Question: My situation is a bit complex, so rather than explain I'll just show a picture of what I currently have:

The idea is that I want to move the instrument selector (the combo box that says "Flute" in each staff) above the staff. However, I always want to keep it in the same place, on the left directly above the staff, even when scrolling horizontally. When scrolling vertically, it should move so that it is always directly above its staff. Kind of like a toolbar. The problem is that it's already inside of a JScrollPane (as there could be multiple staves and you need to scroll both axes and there's one "instrument panel" per staff (though eventually there will be other UI elements to interact with in this pseudo-toolbar local to to staff in which it is attached)). Is this something where using absolute positioning + listening for scroll/resize/window move events is needed? Or is there perhaps a layout I'm not aware of that can do this sort of thing?
Thanks for looking!
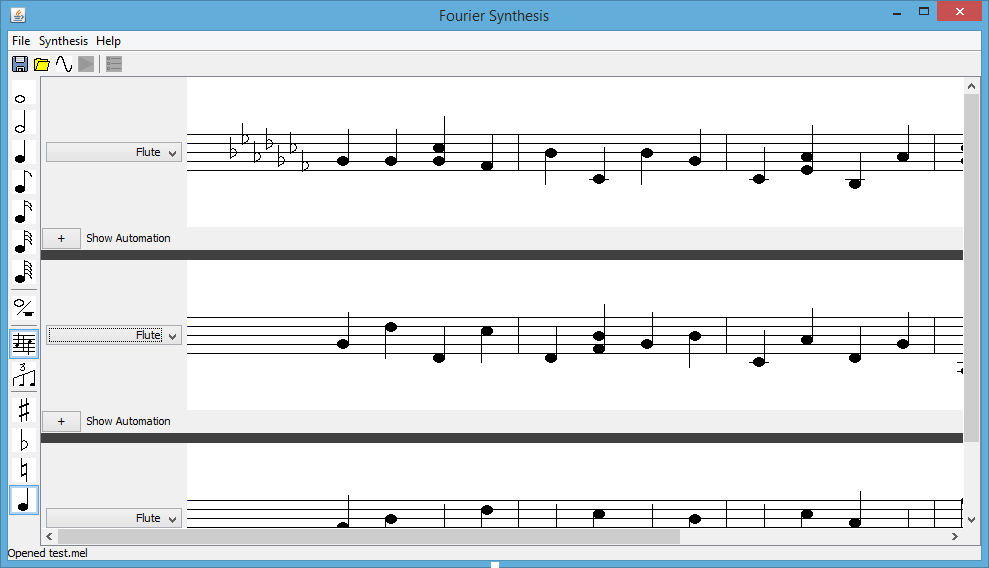
Answer: 1. Add the components to individual scroll panes, but never show the horizontal scrollbar
2. Have all the scroll panes share the same BoundRangeModel.
3. Create a separate JScrollBar component that uses this model. Whenever its scrolls the separate scroll panes will also scroll:
Something like:
'''
import java.awt.*;
import java.awt.event.*;
import javax.swing.*;
import javax.swing.text.*;
public class ScrollSSCCE extends JPanel
{
public ScrollSSCCE()
{
setLayout(new BoxLayout(this, BoxLayout.Y_AXIS));
BoundedRangeModel model = null;
for (int i = 0; i < 5; i++)
{
JLabel label = new JLabel("Flute " + i);
label.setAlignmentX(JComponent.LEFT_ALIGNMENT);
add( label );
JTextArea textArea = new JTextArea(3, 20);
textArea.setText("Just some text to make a horizontal scroll necessary");
JScrollPane scrollPane = new JScrollPane( textArea );
scrollPane.setHorizontalScrollBarPolicy(ScrollPaneConstants.HORIZONTAL_SCROLLBAR_NEVER);
scrollPane.setAlignmentX(JComponent.LEFT_ALIGNMENT);
add( scrollPane );
// Share the horizontal scrollbar model
JScrollBar horizontal = scrollPane.getHorizontalScrollBar();
if (i == 0)
model = horizontal.getModel();
else
horizontal.setModel( model );
}
// Create the scrollbar that uses the shared model
JScrollBar shared = new JScrollBar( JScrollBar.HORIZONTAL );
shared.setModel( model );
shared.setAlignmentX(JComponent.LEFT_ALIGNMENT);
add( shared );
}
private static void createAndShowUI()
{
JFrame frame = new JFrame("Scroll SSCCE");
frame.setDefaultCloseOperation(JFrame.EXIT_ON_CLOSE);
frame.add( new ScrollSSCCE() );
frame.setLocationByPlatform( true );
frame.setSize(200, 400);
frame.setVisible( true );
}
public static void main(String[] args)
{
EventQueue.invokeLater(new Runnable()
{
public void run()
{
createAndShowUI();
}
});
}
}
'''
Edit:
You can actually do this without even creating the "shared" scrollbar. Just use the scrollbar of the last scrollpane:
'''
if (i != 4)
scrollPane.setHorizontalScrollBarPolicy(ScrollPaneConstants.HORIZONTAL_SCROLLBAR_NEVER);
'''
> I need a vertical scroll bar as well.
Don't think you need to create another panel. Just add the current panel directly to a scroll pane:
'''
JScrollPane master = new JScrollPane( new ScrollSSCCE() );
master.setHorizontalScrollBarPolicy(ScrollPaneConstants.HORIZONTAL_SCROLLBAR_NEVER);
JFrame frame = new JFrame("Scroll SSCCE");
frame.setDefaultCloseOperation(JFrame.EXIT_ON_CLOSE);
//frame.add( new ScrollSSCCE() );
frame.add( master );
frame.setLocationByPlatform( true );
frame.setSize(200, 400);
frame.setVisible( true );
'''
That's the last tip I have. I won't be around for a couple of days. Good luck.